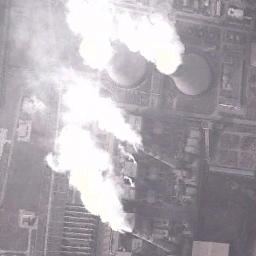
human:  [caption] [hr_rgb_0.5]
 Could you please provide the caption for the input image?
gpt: There is a round space next to this thermal power station .

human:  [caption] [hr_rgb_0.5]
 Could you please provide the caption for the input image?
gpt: There are many buildings next to the thermal power station .

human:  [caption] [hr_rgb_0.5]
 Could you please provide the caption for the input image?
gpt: In the thermal power station, two cooling towers are emitting steam, and two chimneys are emitting smoke .

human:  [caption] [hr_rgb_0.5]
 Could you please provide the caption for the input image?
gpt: The thermal power station is next to some buildings with white mist above .

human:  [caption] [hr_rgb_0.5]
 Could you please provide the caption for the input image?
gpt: There are several chimneys smoking on the thermal power station .